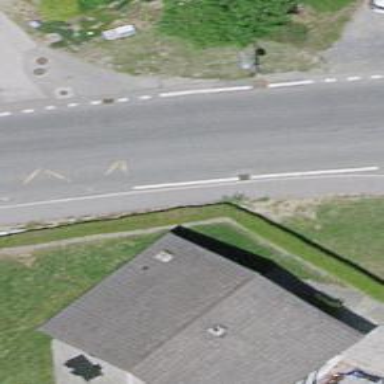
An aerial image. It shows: Bus stop with platform for public transport.